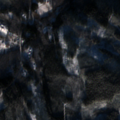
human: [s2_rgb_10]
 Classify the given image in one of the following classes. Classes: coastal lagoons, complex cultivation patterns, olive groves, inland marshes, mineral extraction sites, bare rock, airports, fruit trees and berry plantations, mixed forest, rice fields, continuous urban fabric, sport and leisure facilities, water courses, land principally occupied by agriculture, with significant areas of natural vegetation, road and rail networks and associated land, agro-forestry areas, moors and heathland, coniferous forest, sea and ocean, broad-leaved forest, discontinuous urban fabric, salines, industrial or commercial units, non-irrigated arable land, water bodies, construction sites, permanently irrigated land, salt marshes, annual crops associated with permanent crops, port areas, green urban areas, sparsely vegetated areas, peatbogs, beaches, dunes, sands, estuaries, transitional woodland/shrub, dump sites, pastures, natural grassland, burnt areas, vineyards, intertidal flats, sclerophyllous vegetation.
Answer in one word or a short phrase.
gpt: land principally occupied by agriculture, with significant areas of natural vegetation, coniferous forest, mixed forest, transitional woodland/shrub